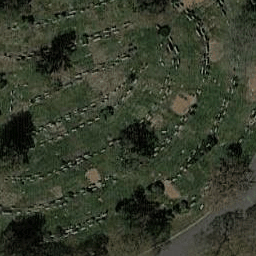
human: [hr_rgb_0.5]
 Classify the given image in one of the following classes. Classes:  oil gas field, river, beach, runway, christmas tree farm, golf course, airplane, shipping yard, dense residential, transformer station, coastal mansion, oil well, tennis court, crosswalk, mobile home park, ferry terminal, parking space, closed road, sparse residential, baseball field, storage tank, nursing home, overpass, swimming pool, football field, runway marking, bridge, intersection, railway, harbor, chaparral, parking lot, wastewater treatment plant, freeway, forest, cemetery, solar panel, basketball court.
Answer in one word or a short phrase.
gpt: cemetery